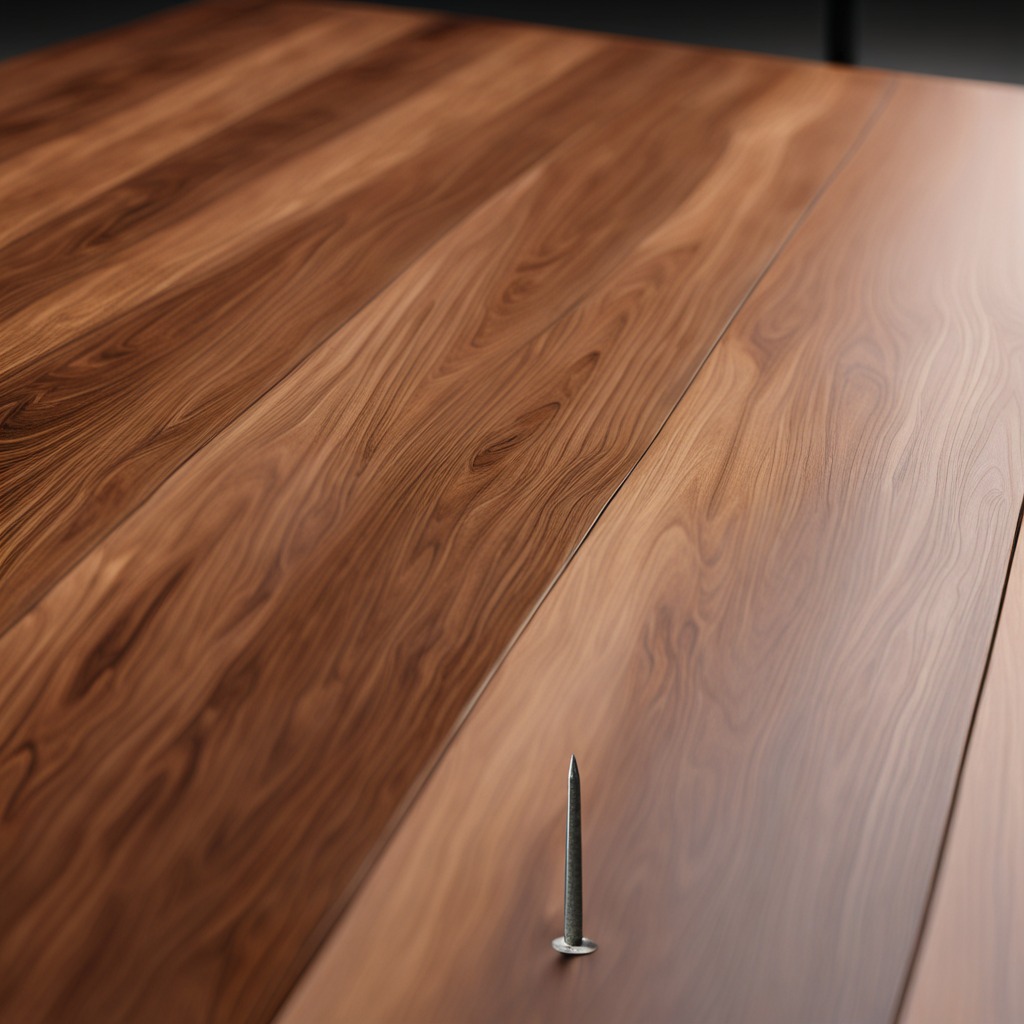
An iron nail is lying on the wooden table in the carpentry studio.